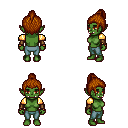
a pixel art fantasy rpg character, female body template, orc, green skin, gold arm armor, teal pants, brunette short topknot hairstyle, cloth bracers, four views (front, back, left, right), 2x2 character sprite sheet, small pixel art, hard edges, no anti-aliasing